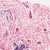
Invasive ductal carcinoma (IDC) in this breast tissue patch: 0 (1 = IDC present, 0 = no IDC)